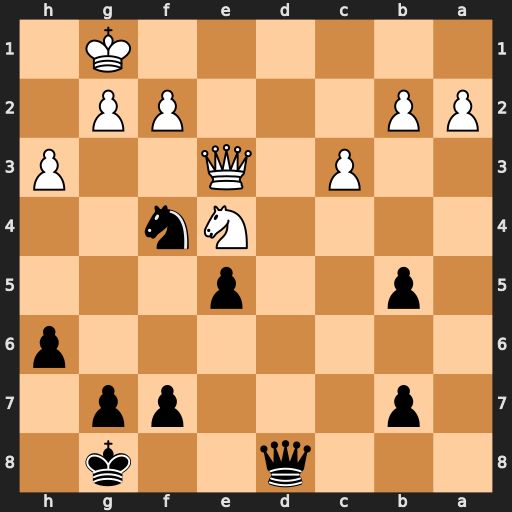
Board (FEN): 3q2k1/1p3pp1/7p/1p2p3/4Nn2/2P1Q2P/PP3PP1/6K1
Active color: b
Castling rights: -
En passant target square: -
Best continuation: Qd1+ Kh2 Qf1 Qf3 Ne2 h4 Qg1+